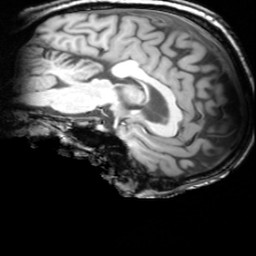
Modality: T1w
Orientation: sagittal
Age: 72
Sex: male
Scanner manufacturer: siemens
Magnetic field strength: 3 T
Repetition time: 1.62 s
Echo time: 0.003 s